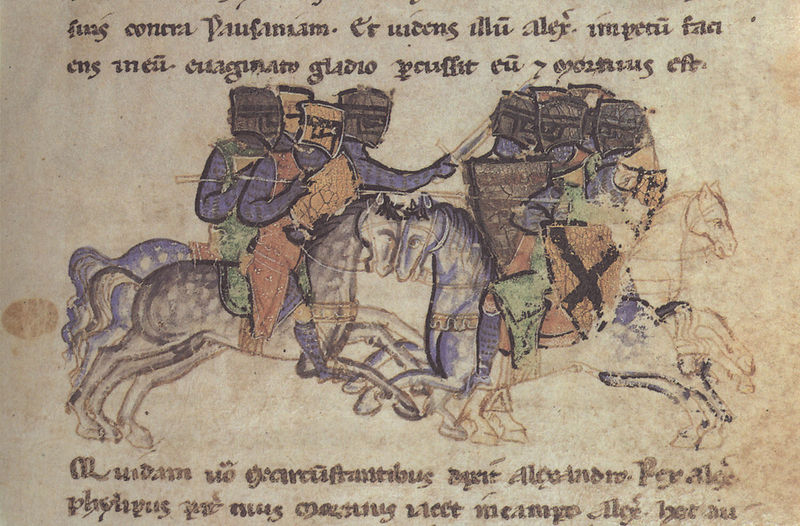
Titel: Alexanderroman
Institution: Leipzig, Stadtbibliothek
Schlagwörter: angriff, blau, braun, grau, schwarz, rot, pferde, reiter, hufe, mähne, lila, lanze, detail, schild, fleck, buchseite, helme, gotisch, schirft, minuskel, maiuskel, gotica, zusammenprall